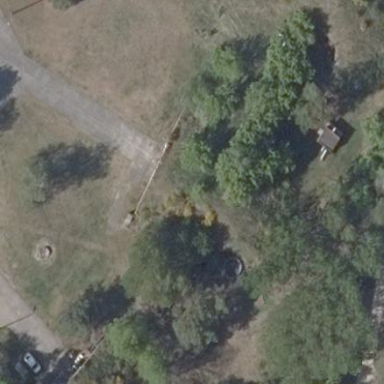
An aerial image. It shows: Hardened aircraft shelter bunker.